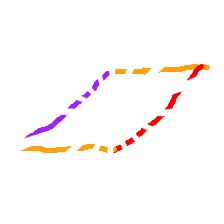
Shape: parallelogram